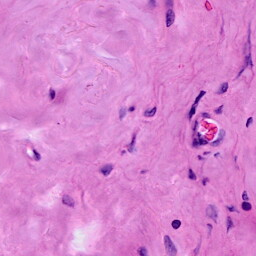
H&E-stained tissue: Breast